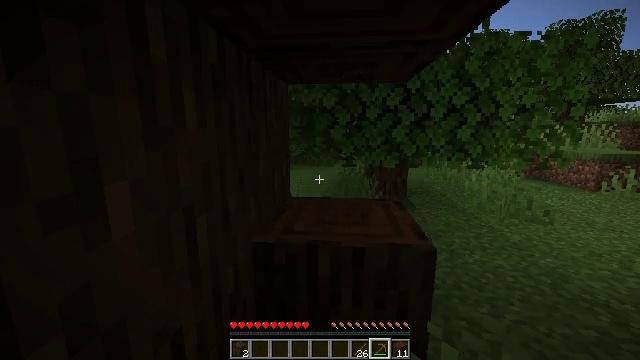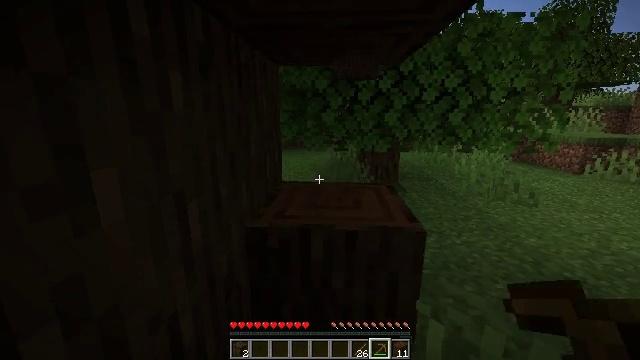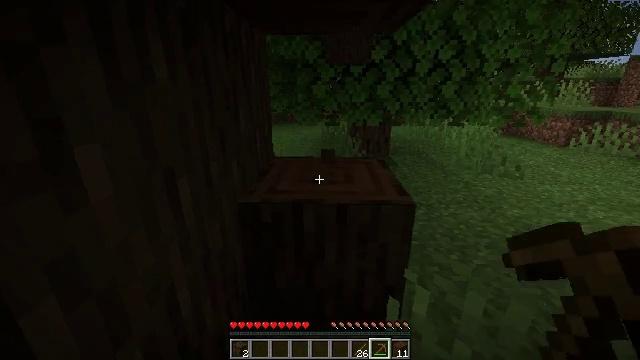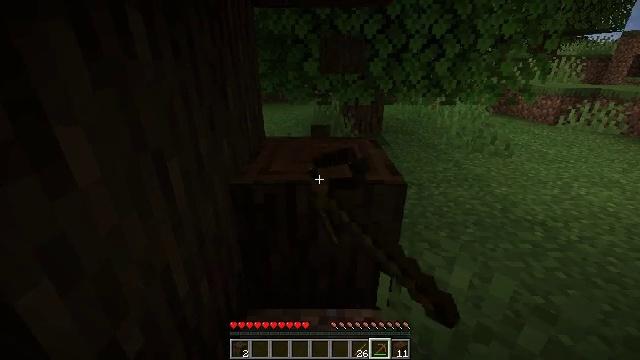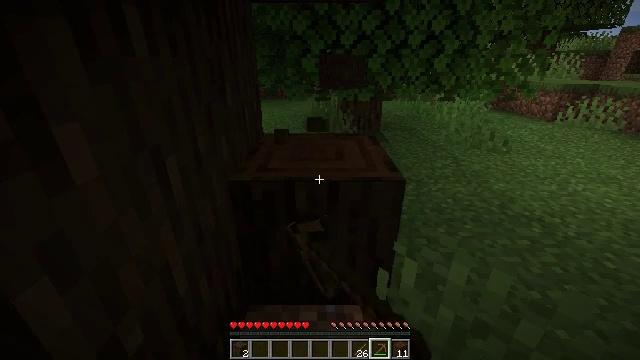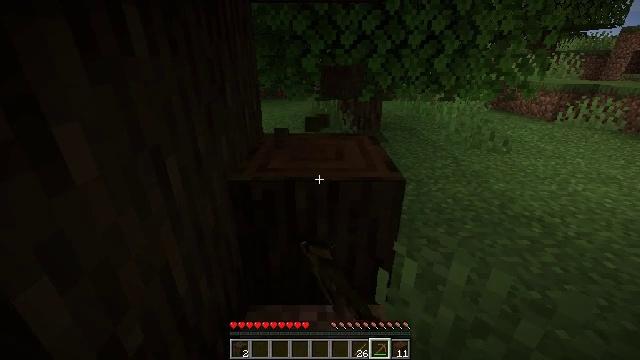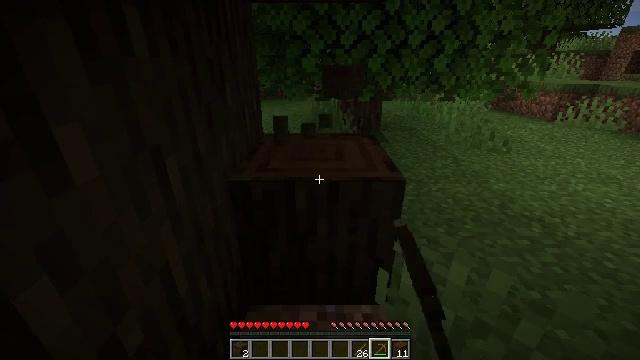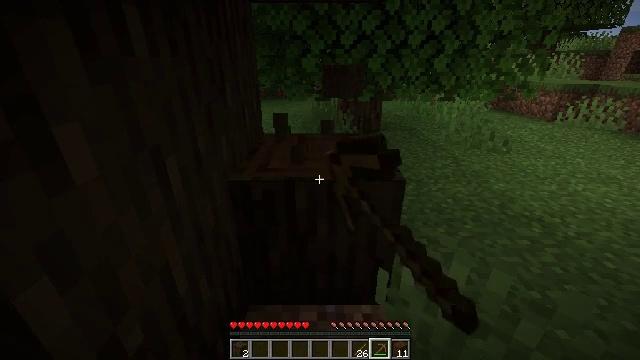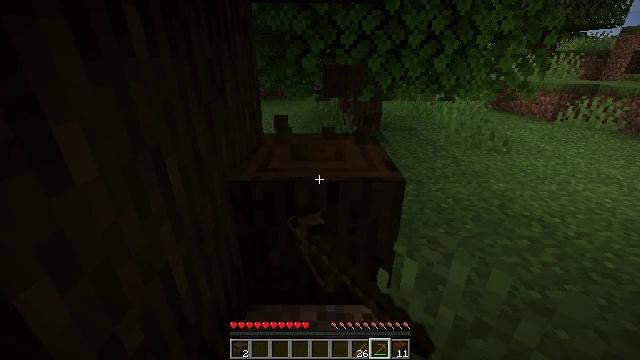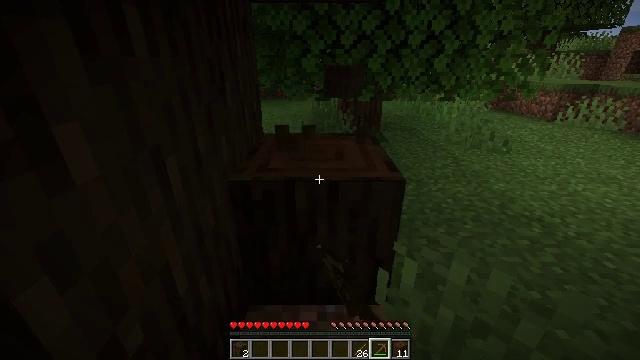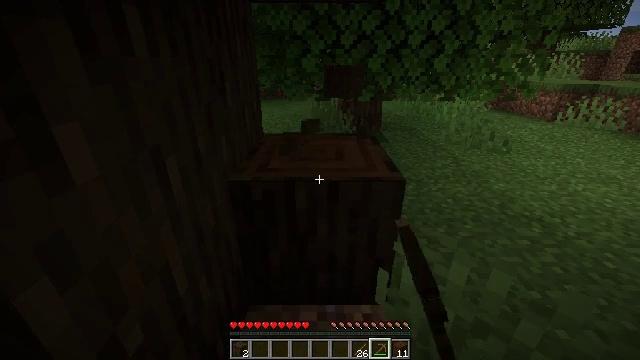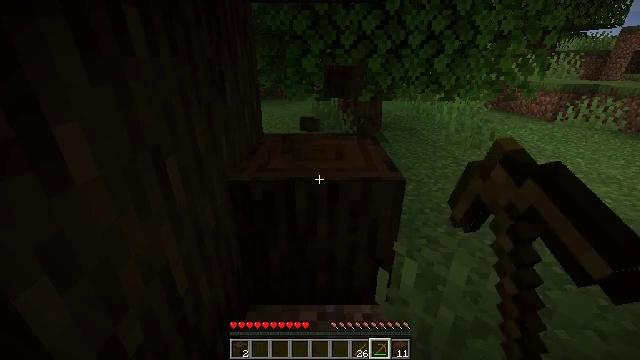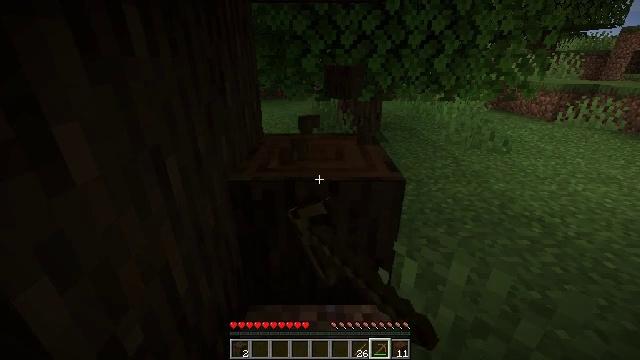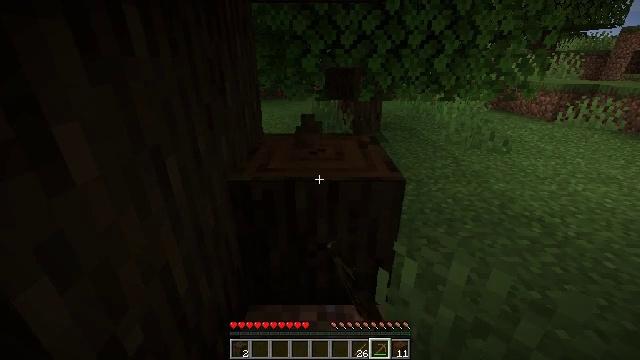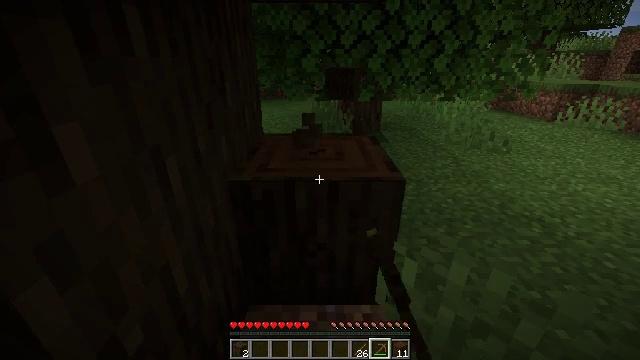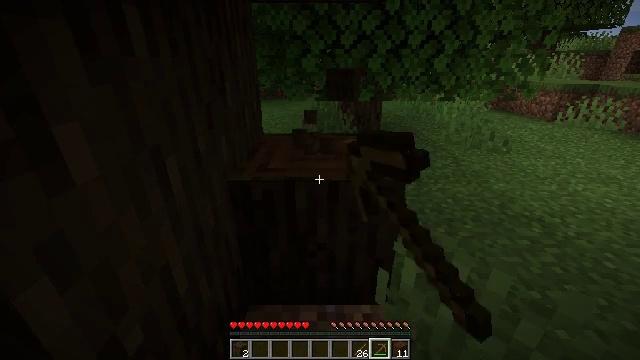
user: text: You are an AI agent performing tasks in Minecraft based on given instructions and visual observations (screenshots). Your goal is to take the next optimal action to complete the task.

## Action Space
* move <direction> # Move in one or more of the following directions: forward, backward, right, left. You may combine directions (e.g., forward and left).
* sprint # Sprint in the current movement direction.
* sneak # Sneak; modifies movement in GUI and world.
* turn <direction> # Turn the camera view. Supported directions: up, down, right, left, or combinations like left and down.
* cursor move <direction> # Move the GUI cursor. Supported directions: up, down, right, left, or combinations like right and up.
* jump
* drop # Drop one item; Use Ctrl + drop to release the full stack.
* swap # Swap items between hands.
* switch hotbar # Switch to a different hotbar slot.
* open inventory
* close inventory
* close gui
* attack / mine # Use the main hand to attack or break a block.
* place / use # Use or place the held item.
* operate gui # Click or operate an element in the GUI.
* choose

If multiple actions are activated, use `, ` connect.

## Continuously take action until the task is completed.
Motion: motion action
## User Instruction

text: Gather dark oak log for crafting.
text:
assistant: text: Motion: turn right and down, attack / mine
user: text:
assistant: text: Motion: turn right and down, attack / mine
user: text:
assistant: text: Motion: turn right and down, attack / mine
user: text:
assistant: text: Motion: attack / mine
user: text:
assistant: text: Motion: attack / mine
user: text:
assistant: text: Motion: attack / mine
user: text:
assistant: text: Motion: attack / mine
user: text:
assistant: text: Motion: attack / mine
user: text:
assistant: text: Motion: attack / mine
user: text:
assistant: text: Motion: attack / mine
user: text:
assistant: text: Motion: attack / mine
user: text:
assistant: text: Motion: attack / mine
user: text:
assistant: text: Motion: attack / mine
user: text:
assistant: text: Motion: attack / mine
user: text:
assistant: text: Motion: attack / mine
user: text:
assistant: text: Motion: attack / mine
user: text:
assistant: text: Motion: attack / mine
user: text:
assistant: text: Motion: attack / mine
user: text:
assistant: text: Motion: attack / mine
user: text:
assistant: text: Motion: attack / mine
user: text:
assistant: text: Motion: attack / mine
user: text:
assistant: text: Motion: attack / mine
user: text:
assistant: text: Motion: attack / mine
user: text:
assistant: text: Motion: attack / mine
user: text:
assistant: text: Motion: attack / mine
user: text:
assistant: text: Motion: attack / mine
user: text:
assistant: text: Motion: attack / mine
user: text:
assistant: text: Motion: attack / mine
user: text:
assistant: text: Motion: attack / mine
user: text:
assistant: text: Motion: attack / mine